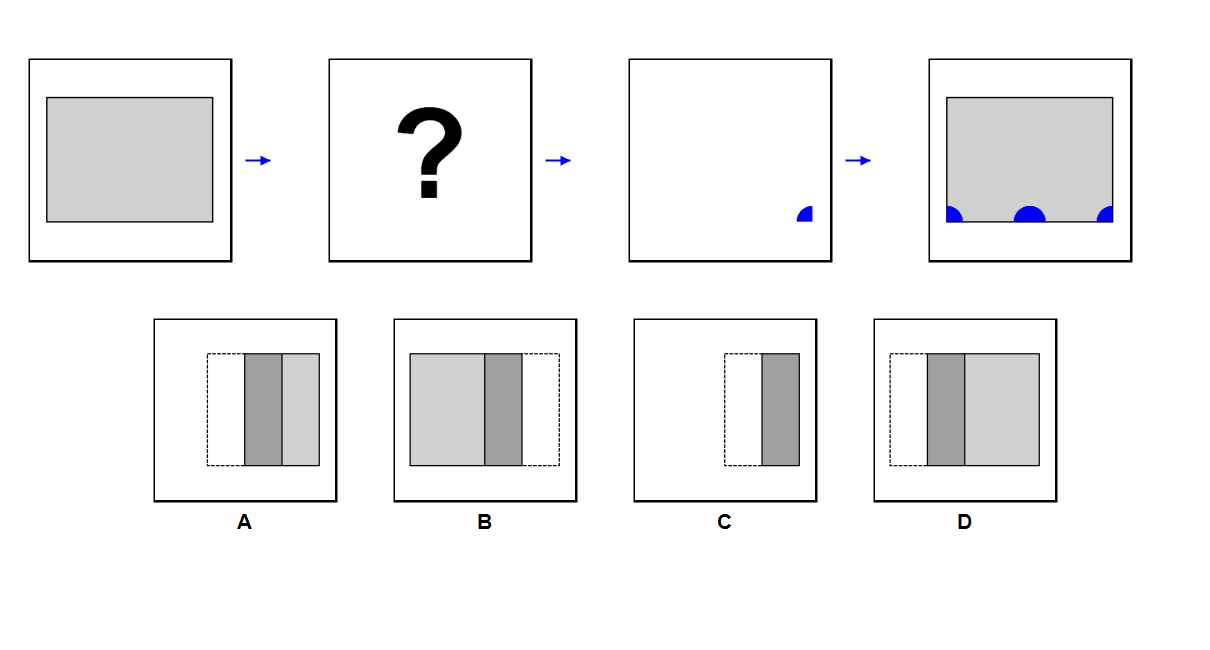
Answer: B